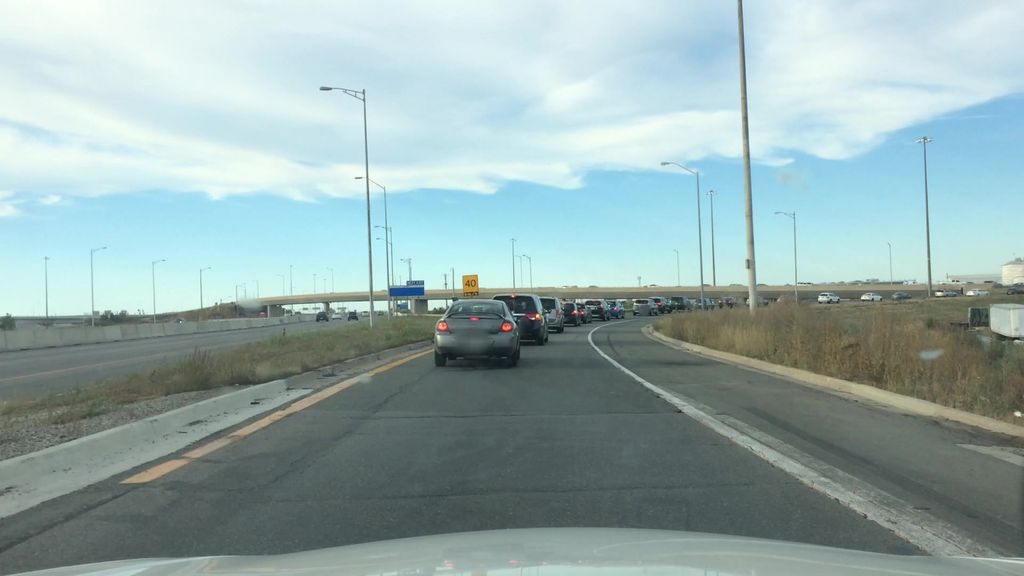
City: toronto